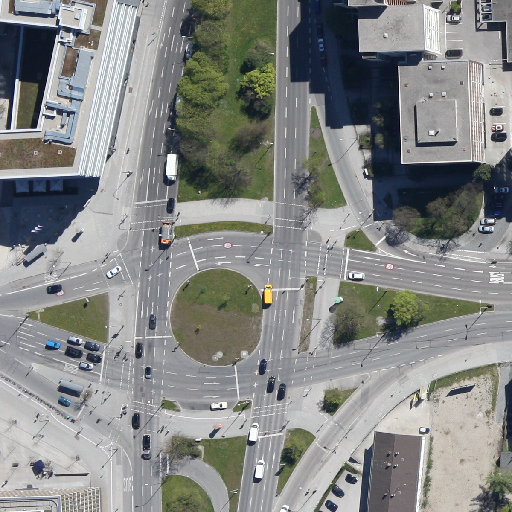
Referring expression: vehicle